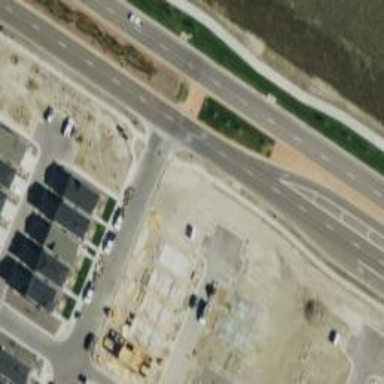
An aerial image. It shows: Residential road.